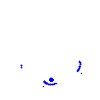
Particle: kaon